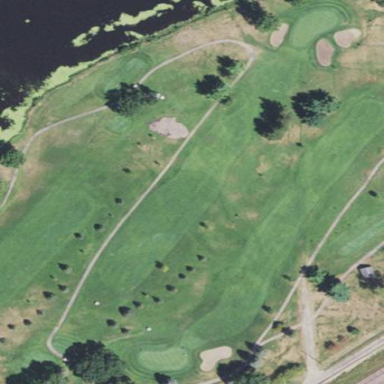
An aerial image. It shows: Rough area on grassy golf course.